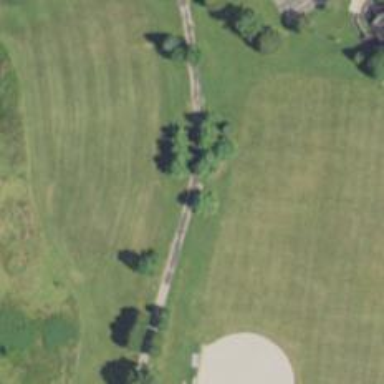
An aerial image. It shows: Asphalt path.